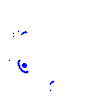
Particle: electron